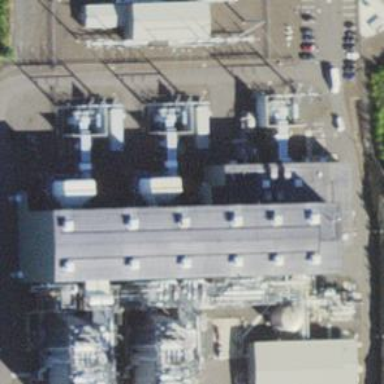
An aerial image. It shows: Gas turbine generator is in use.